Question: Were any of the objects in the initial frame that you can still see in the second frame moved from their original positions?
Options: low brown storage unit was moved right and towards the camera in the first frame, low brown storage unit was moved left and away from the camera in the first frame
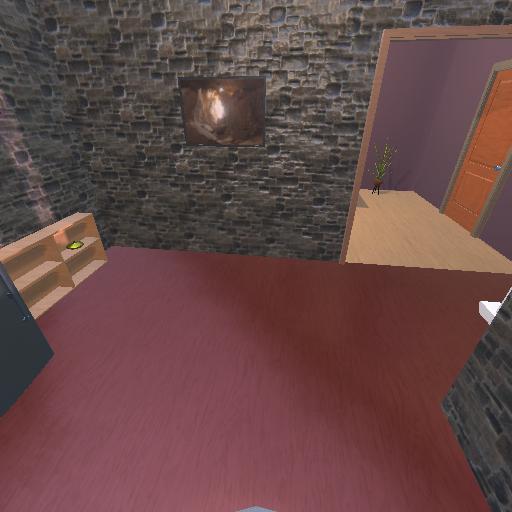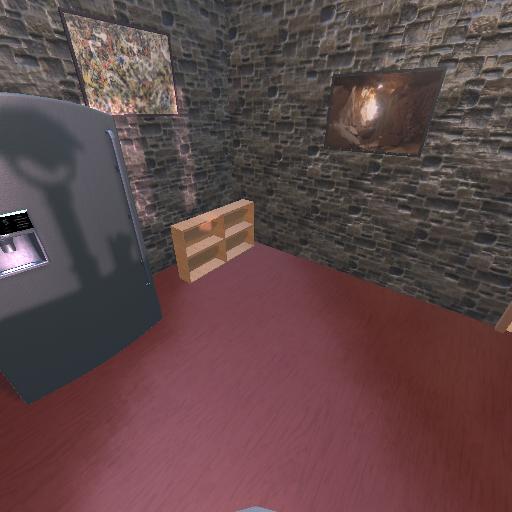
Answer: low brown storage unit was moved right and towards the camera in the first frame